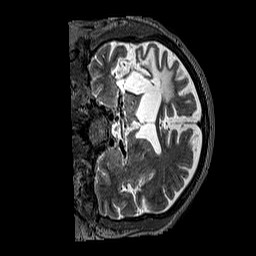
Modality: T2w
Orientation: coronal
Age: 57
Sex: male
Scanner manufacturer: siemens
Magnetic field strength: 3 T
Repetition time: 3.2 s
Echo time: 0.567 s